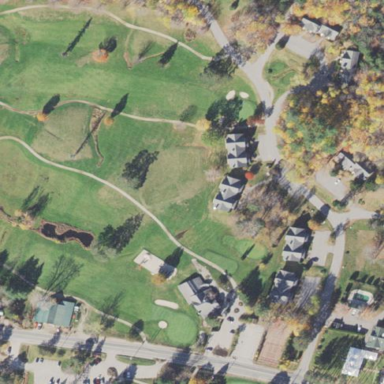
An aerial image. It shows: Golf fairway surrounded by grass.